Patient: sex F, age 35
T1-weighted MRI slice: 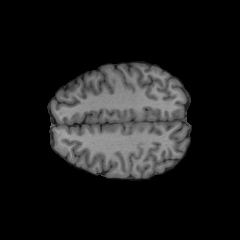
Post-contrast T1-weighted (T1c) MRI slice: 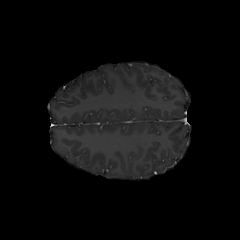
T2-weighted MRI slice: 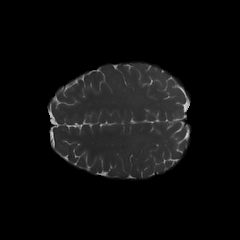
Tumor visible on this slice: no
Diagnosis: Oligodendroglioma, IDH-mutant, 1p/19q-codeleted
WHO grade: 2